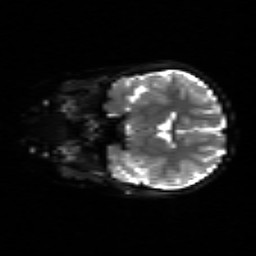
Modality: sbref
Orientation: coronal
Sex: female
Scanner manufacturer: siemens
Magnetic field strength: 3 T
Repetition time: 5 s
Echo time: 0.071 s